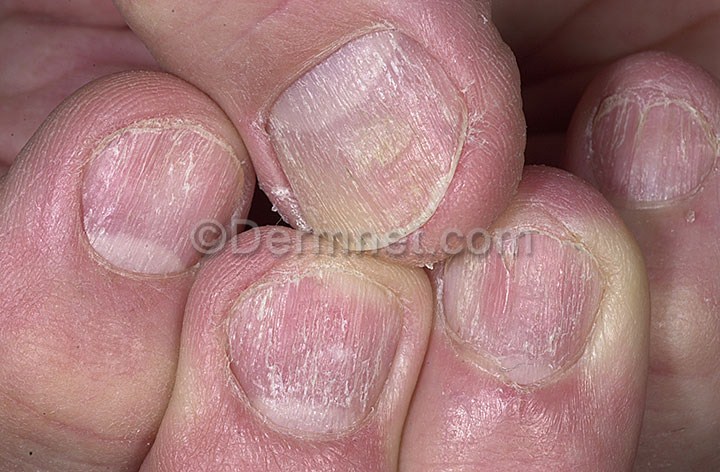
Disease: Psoriasis pictures Lichen Planus and related diseases